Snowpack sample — Loveland Pass, Silver Plume, Colorado, USA (2/11/26, 12:00 PM MST)
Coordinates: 39.663, -105.886
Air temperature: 35 °F
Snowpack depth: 82 cm
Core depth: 20 cm
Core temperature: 17.6 °F
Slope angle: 13°, slope face: 12°
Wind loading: high
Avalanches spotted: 1
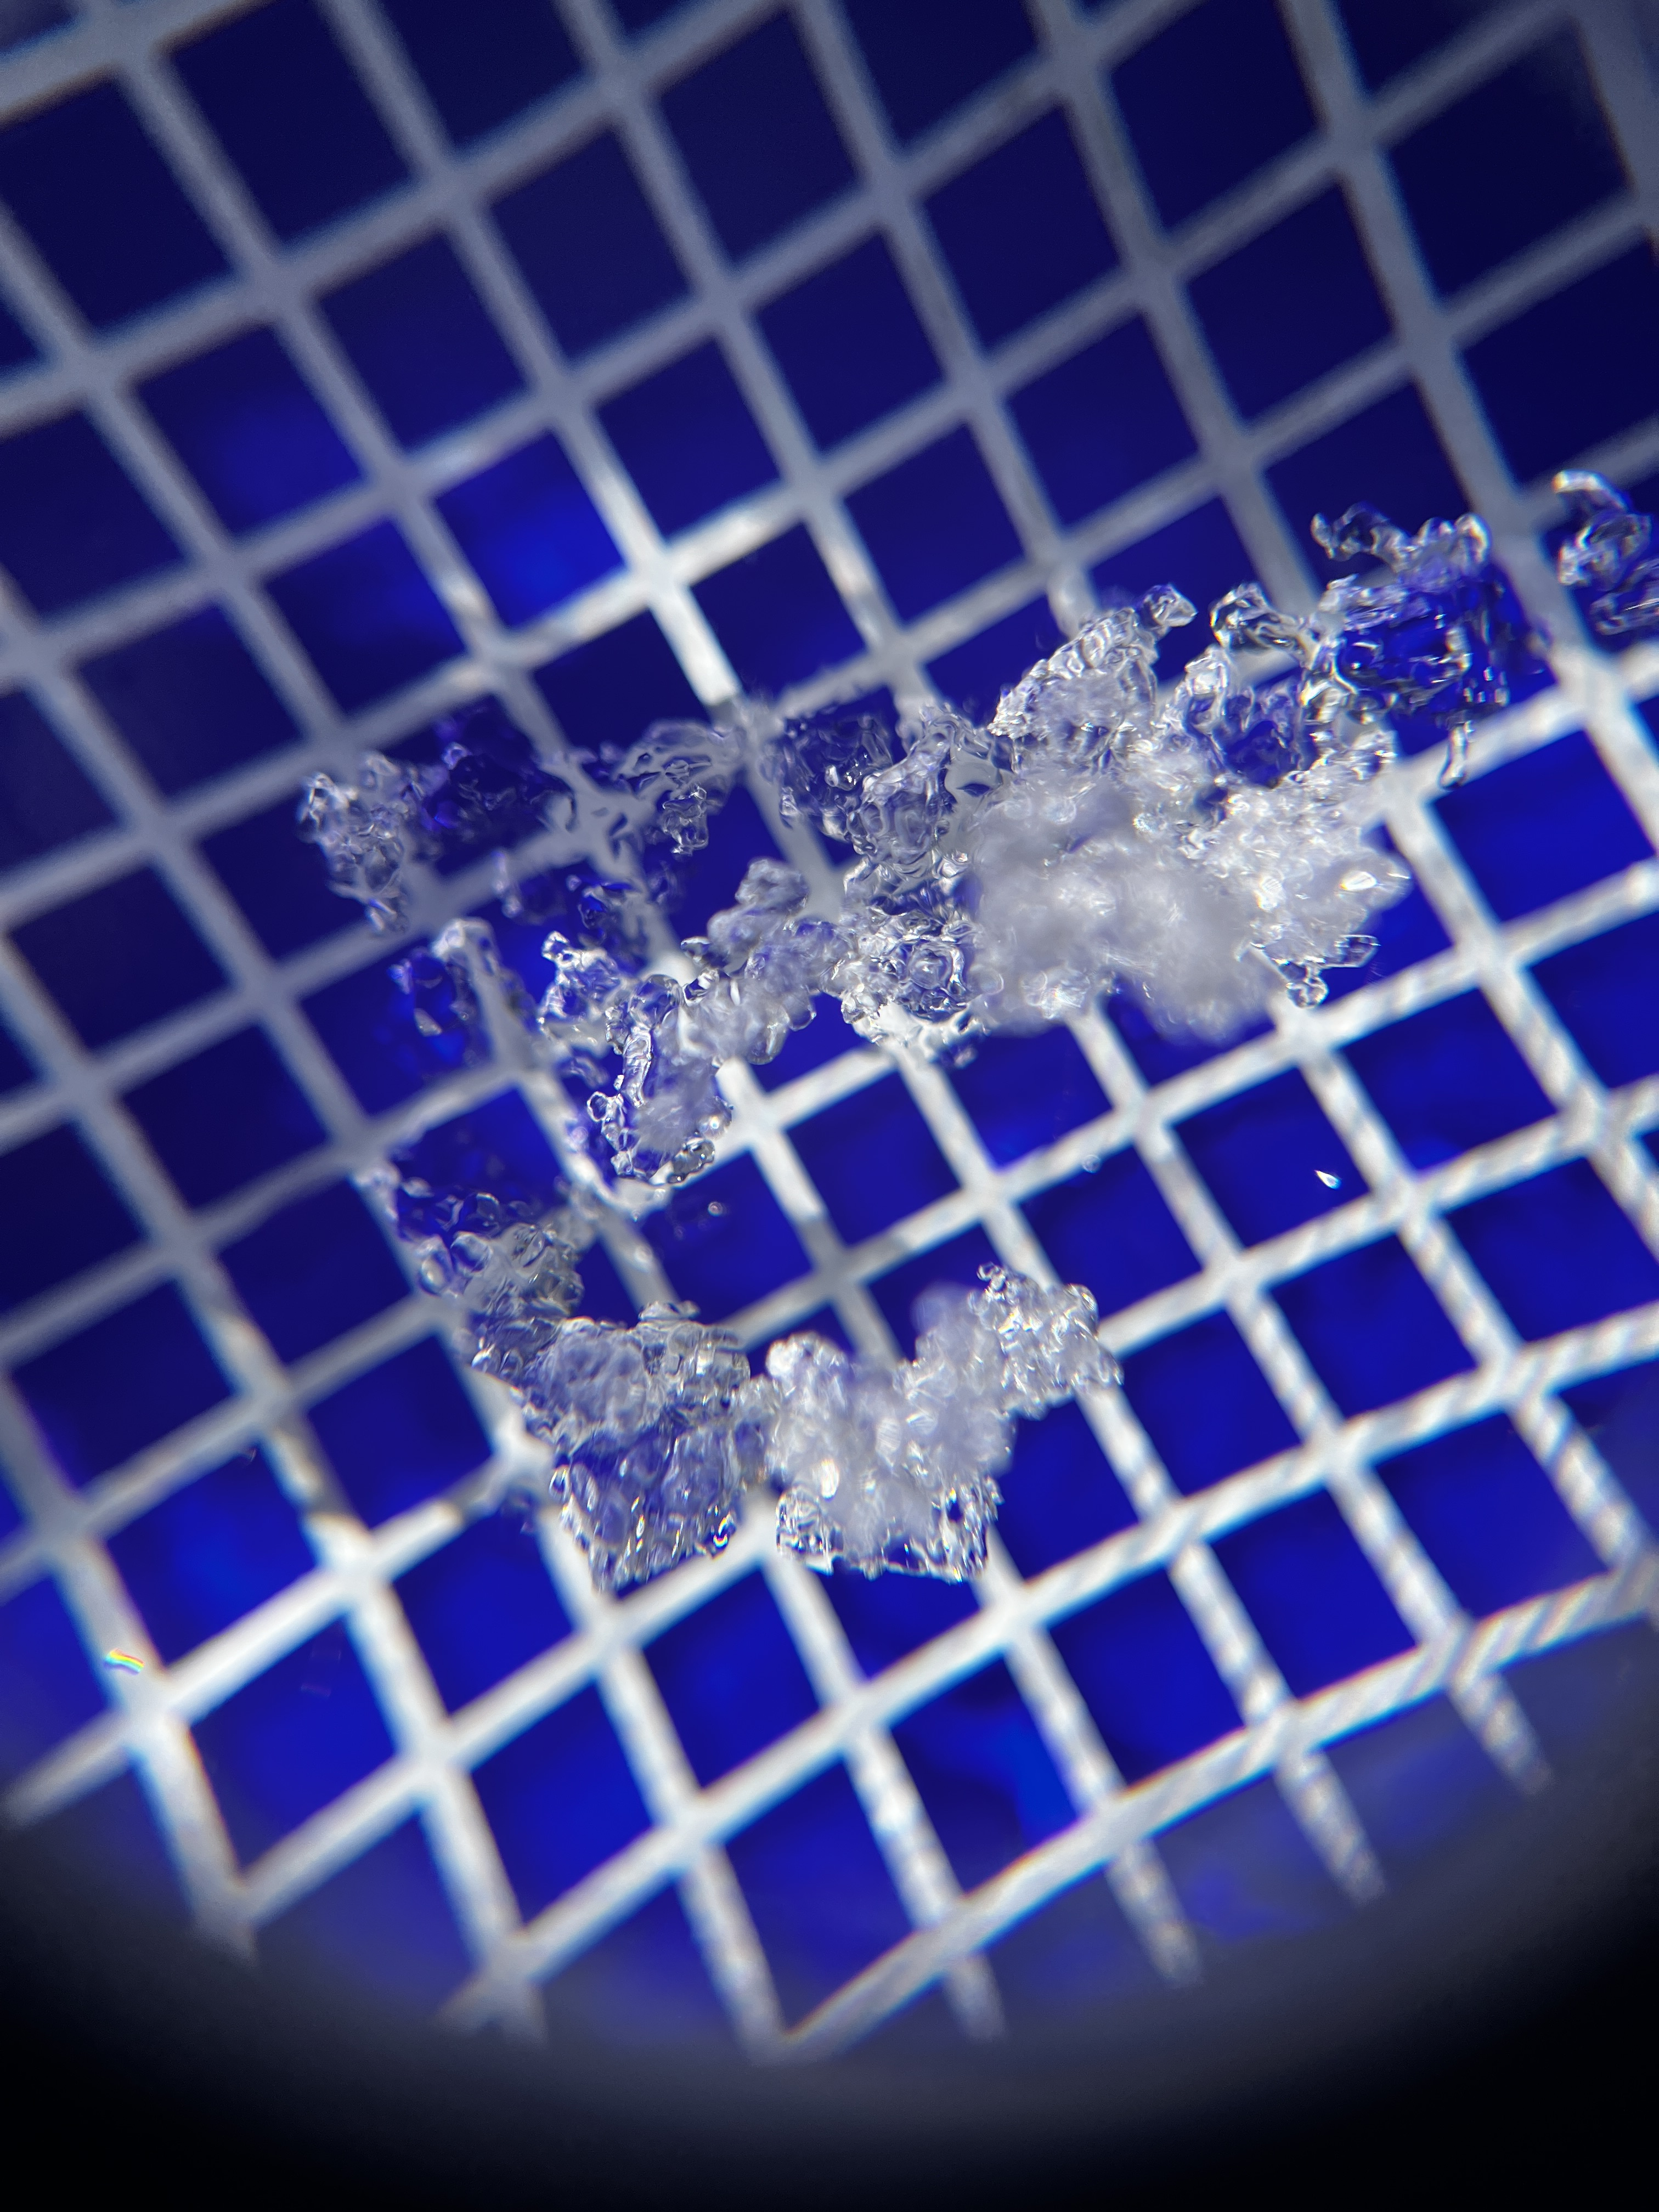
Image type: magnified_profile
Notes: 1 small avalanche spotted on the north side of the bowl, lots of wind loading